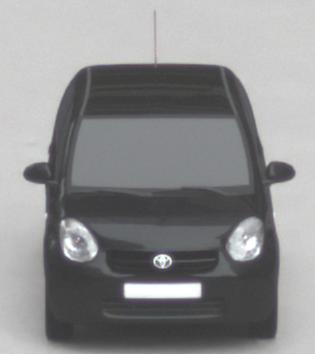
Make: Toyota
Model: Passo
Detailed model: Toyota Passo X Yururi
Model produced from: 2010
Model produced until: 2016
Doors: 5
Color: black
Road condition: wet road
Daytime: midday
Contrast: low contrast